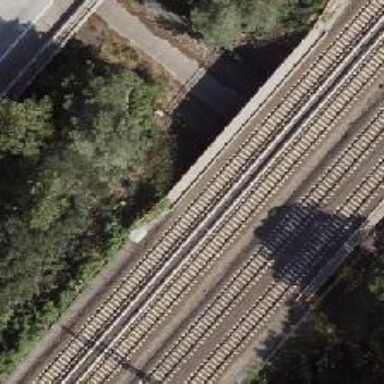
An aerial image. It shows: Bridge carrying electrified light rail track.